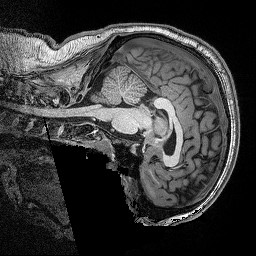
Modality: T1w
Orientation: sagittal
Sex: male